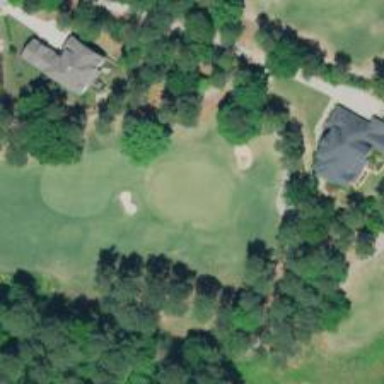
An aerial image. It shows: Golf hole.